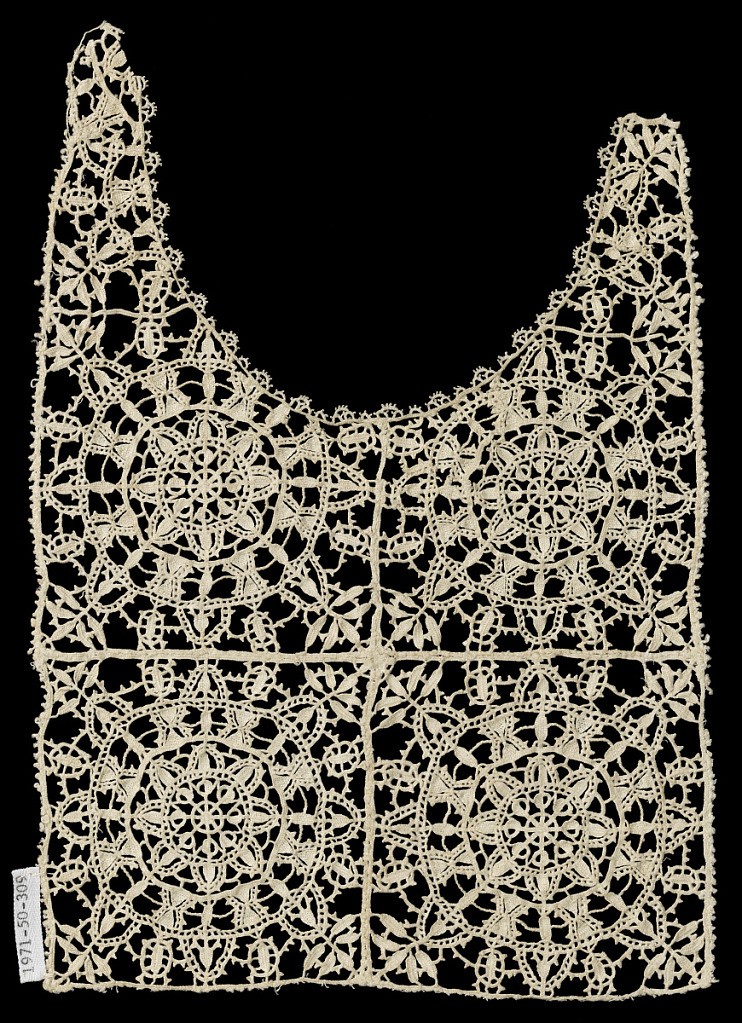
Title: Bib fragment
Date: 16th–17th century
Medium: linen Technique: grid of laid cord with needle lace, reticella style
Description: Bib-type fragment with four radiating circles within a grid format.